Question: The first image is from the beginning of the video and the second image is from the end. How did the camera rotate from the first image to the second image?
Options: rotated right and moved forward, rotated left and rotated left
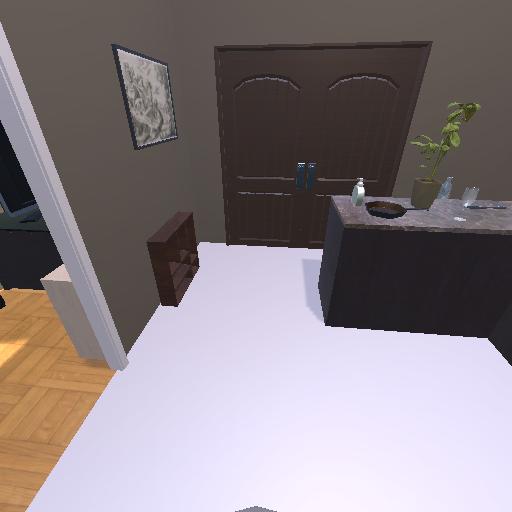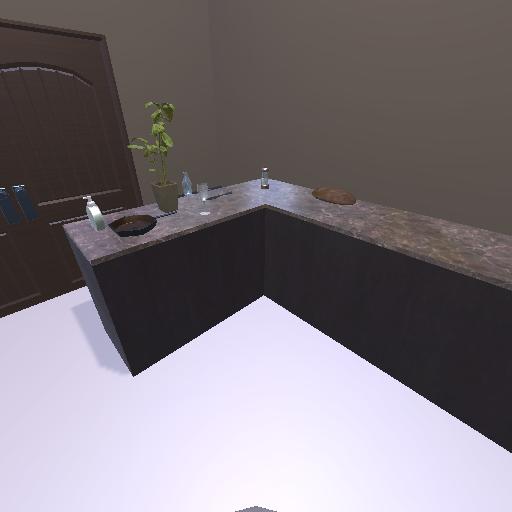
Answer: rotated right and moved forward